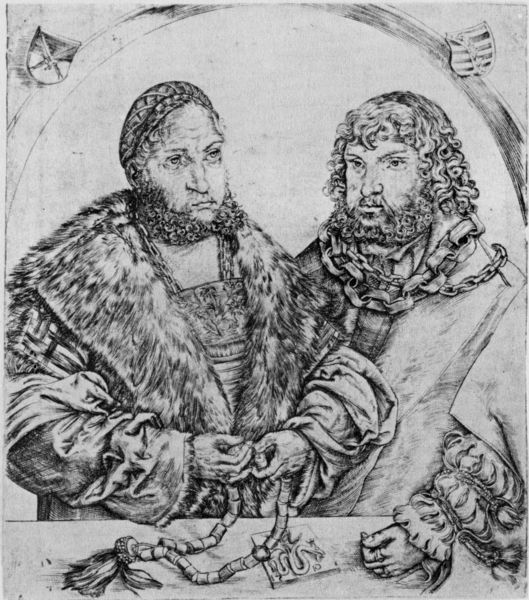
Titel: Kurfürst Friedrich der Weise von Sachsen und sein Bruder Johann der Beständige
Künstler: Lucas d.Ä. Cranach
Institution: (Seriendruck)
Schlagwörter: mann, weiß, finger, grau, hut, männer, schwarz, tisch, zeichnung, herren, bart, bärte, gesichter, jacke, kappe, mütze, augen, band, bärtig, falten, kleidung, kragen, pelz, vollbart, ärmel, bild, bildnis, gelehrte, hände, portrait, porträt, gewand, gold, haare, mantel, reich, schnur, stoff, adel, gewänder, händler, paar, locken, traurig, handel, kreis, oval, rund, fell, wangen, papier, bogen, zwei, kette, grafik, graphik, rundbogen, könig, dick, nasen, ernst, deutsch, faltenwurf, nachdenklich, halskette, doppelbildnis, doppelportrait, doppelporträt, kohle, seil, geld, porträts, groß, druck, schnitt, schwarzweiss, radierung, stich, gefangen, schwerter, ketten, mäntel, schlange, manschetten, nerz, portraits, fürst, bekleidung, schnitzerei, wappen, karte, ehepaar, pelzkragen, pelzmantel, gliederkette, üppig, leder, stark, mittelalter, wams, herzog, luther, reichtum, plan, adelig, kaufleute, heilige, brüder, kupferstich, rosenkranz, weise, drache, bruder, roben, vollbärte, sachsen, schächer, bora, fürsten, bürgermeister, duster, schlüßel, cranach, doppelbildnfis, grimm, haarnetz, hobelspankette, runzelstirn, signet, betrübt, fellmantel, reicht, gebrüder, kapp, dracheungeheuer, happen